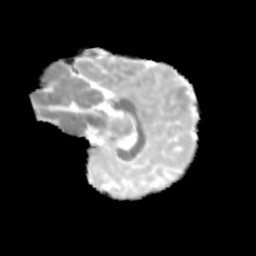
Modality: MD
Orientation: sagittal
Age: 9
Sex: female
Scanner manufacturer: siemens
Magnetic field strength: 3 T
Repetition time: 3.8 s
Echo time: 0.07 s